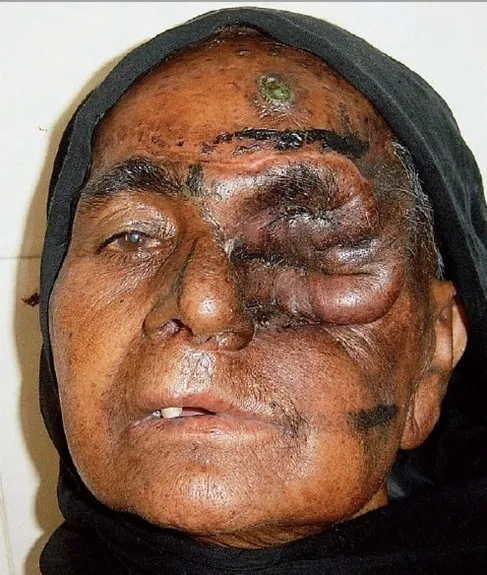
Well-adhered flap with good healing.
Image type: medical_photograph (other_medical_photograph)